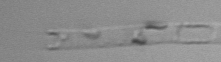
Label: Eucampia_morphytype1